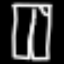
Label: pants